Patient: sex M, age 73
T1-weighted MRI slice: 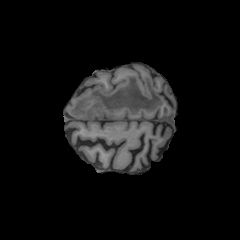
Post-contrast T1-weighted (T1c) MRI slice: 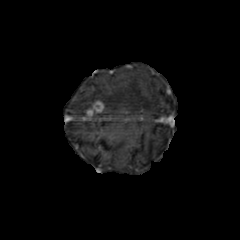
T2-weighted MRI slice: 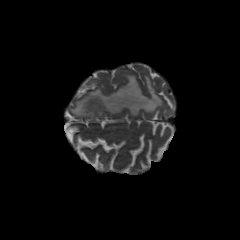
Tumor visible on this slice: yes
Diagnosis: Glioblastoma, IDH-wildtype
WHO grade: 4